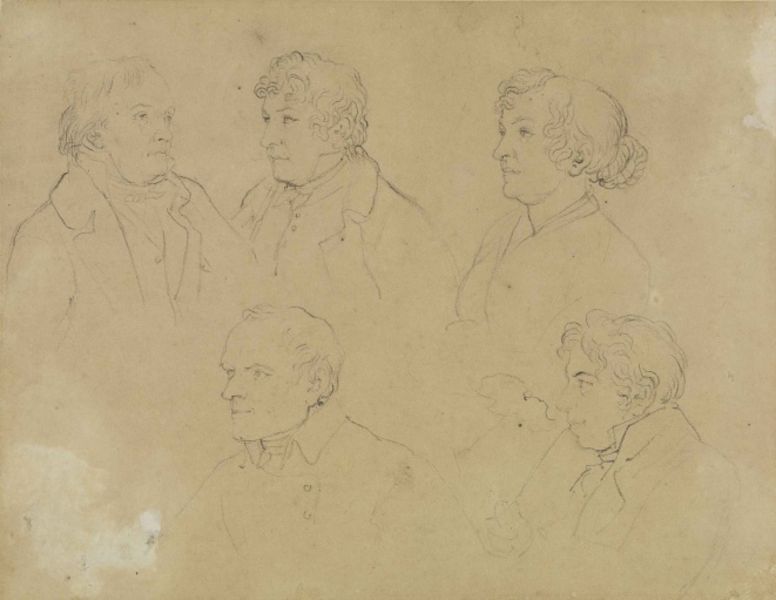
Titel: Fünf Bildnisse
Künstler: Joseph Anton Koch
Standort: Karlsruhe
Institution: Staatliche Kunsthalle Karlsruhe
Schlagwörter: gruppe, kopf, mann, rubens, schatten, weiß, frauen, gelb, menschen, braun, frau, frisur, frisuren, grau, haar, kleid, kreide, köpfe, licht, mund, männer, nase, ohr, profil, schwarz, skizze, stirn, zeichnung, blick, dame, tuch, beige, herren, leute, mode, alt, anzug, gesichter, hemd, jacke, jung, profile, augen, blass, blicke, bluse, gesicht, kleidung, knoten, kragen, mensch, bildnis, fünf, gelehrte, hals, krägen, portrait, porträt, rauch, auge, gewand, haare, mantel, tücher, familie, personen, blatt, augenbrauen, blas, brustbild, kinn, knopf, lippen, locke, locken, ohren, potrait, scheitel, lächeln, dutt, seitlich, papier, umrisse, man, studie, übung, hemden, grafik, graphik, vergilbt, linien, weis, ausdruck, sepia, frack, münder, nasen, zopf, detail, pfeife, rauchen, dichter, büste, halstuch, seitenansicht, knöpfe, oberkörper, revers, weste, striche, umriss, haarknoten, posen, tusche, alter, links, linie, kohle, porträts, kontur, lithographie, schraffur, radierung, künstler, vatermörder, schwarzweiß, uniform, jacken, strich, bürger, bleistift, entwurf, bildnisse, portraits, charakter, portrai, stift, bleistiftzeichnung, fleck, studien, flecken, pergament, biedermeier, kravatte, halbprofil, blickrichtung, doppelkinn, raucher, wams, schütter, strenge, fleckig, dürer, büsten, männerkopf, entwürfe, skizzen, kupferstich, lockenkopf, klassisch, goethezeit, spucken, zeichnungen, paier, handzeichnung, skizz, ragen, stockflecken, kreidezeichnung, skizee, studienblatt, kopg, brustbilder, hare, männerköpfe, menshcen, konterfei, stdien, jecke, rauchender, heren, identität, 19. jahrhundert, 1900, 5, fünf menschen, fünf personen, porträtzs, baumfreund, zeichnung#, haare locken, lockenköpfe, counturen, pßortraits, links rechts, maentel, fünf bildnisse, fünf persoen, vier männer und eine frau, historische personen, paier#, 5 menschen, bilbnisse, ausdrucks, ftau, augen#mund, halstuecher, utt, szizzen, nabse, männreköpfe, хуй, пизда